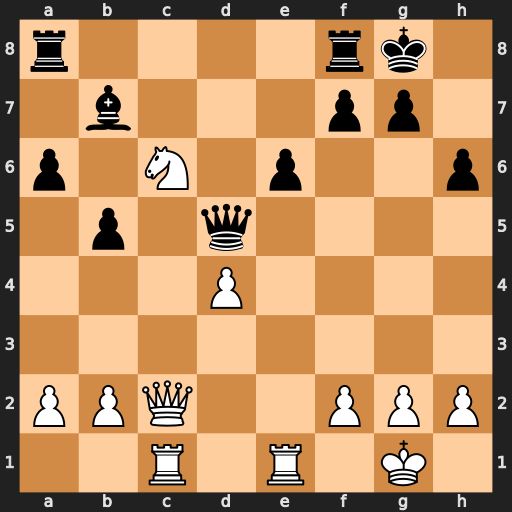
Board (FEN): r4rk1/1b3pp1/p1N1p2p/1p1q4/3P4/8/PPQ2PPP/2R1R1K1
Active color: w
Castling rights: -
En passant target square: -
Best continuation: Ne7+ Kh8 Nxd5